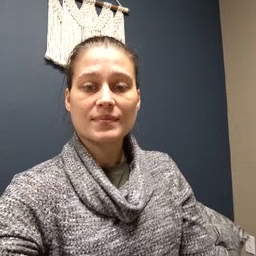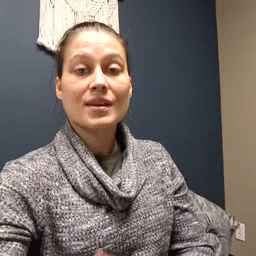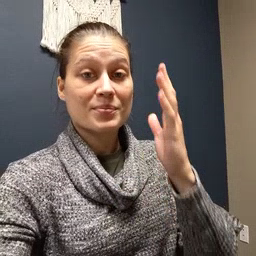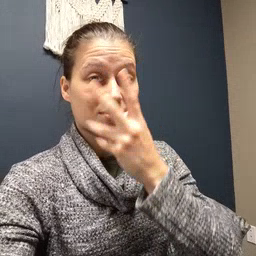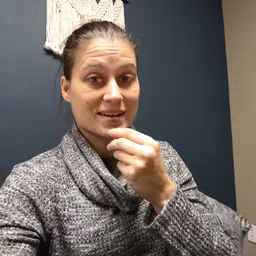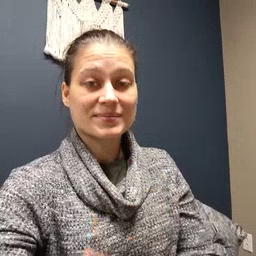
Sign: pretty